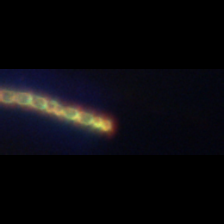
Taxon: Chaetoceros
Group: Diatoms